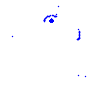
Particle: proton